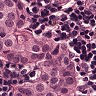
Metastatic tissue present: yes